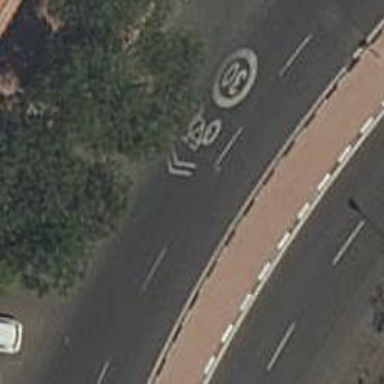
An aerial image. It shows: Tertiary road with shared lane for cyclists on the left.